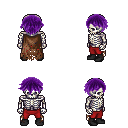
a pixel art fantasy rpg character, male body template, skeleton, brown tattered cape, red pants, purple short bangs hairstyle, black shoes, four views (front, back, left, right), 2x2 character sprite sheet, small pixel art, hard edges, no anti-aliasing